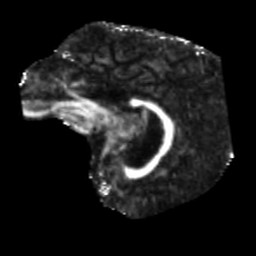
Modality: FA
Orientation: sagittal
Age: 58
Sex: female
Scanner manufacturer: siemens
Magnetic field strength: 3 T
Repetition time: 5.25 s
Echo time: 0.08 s